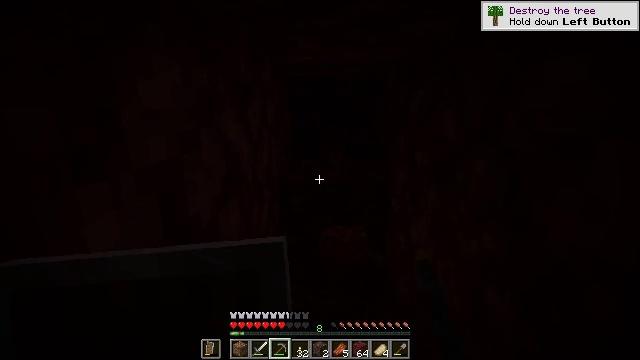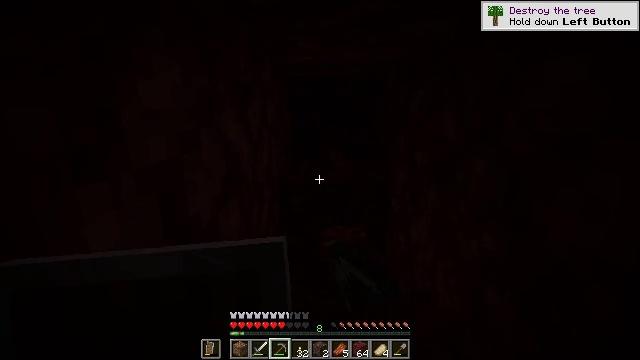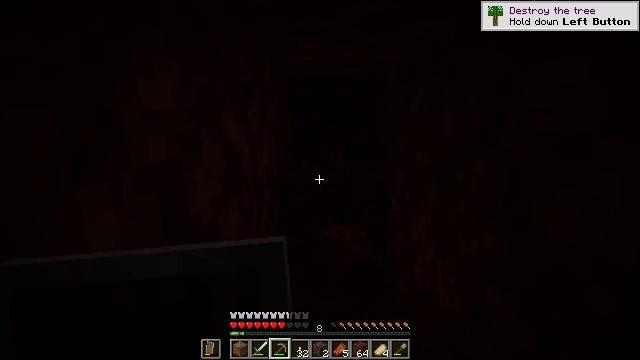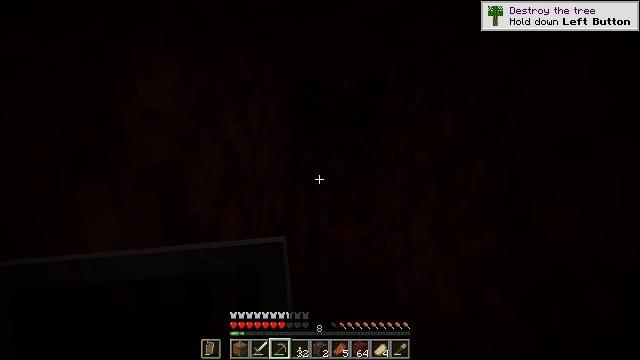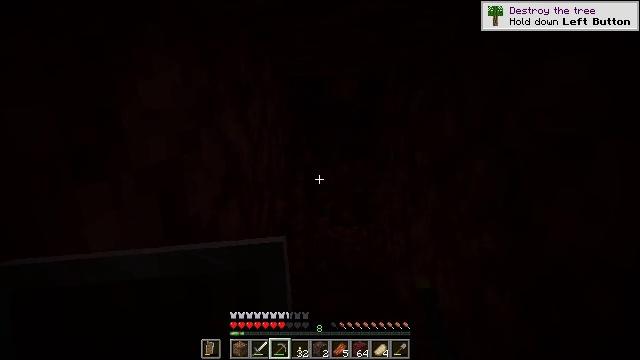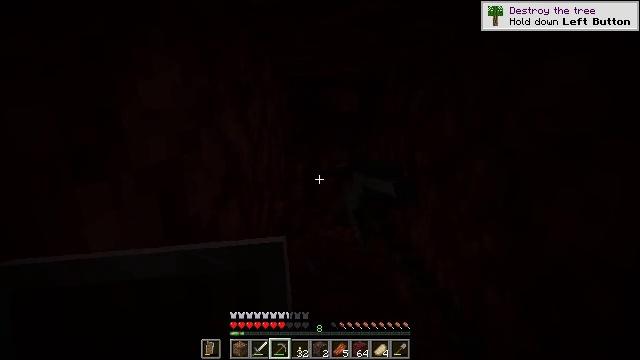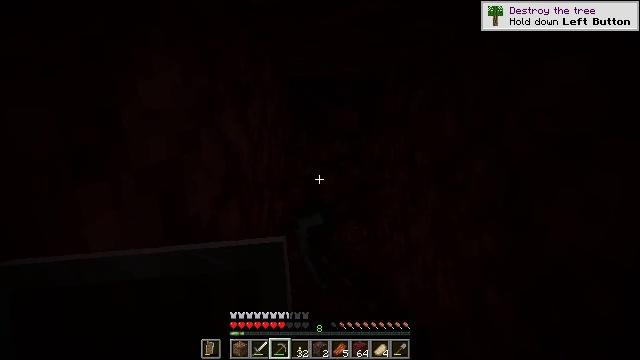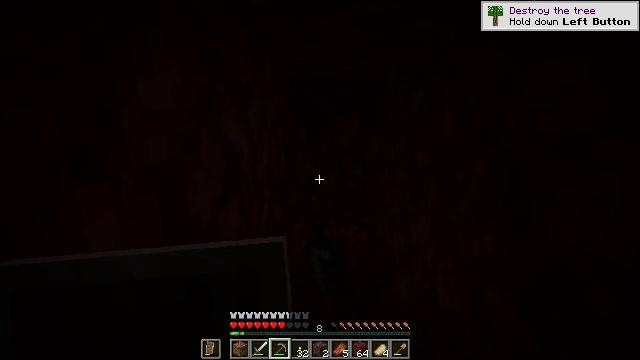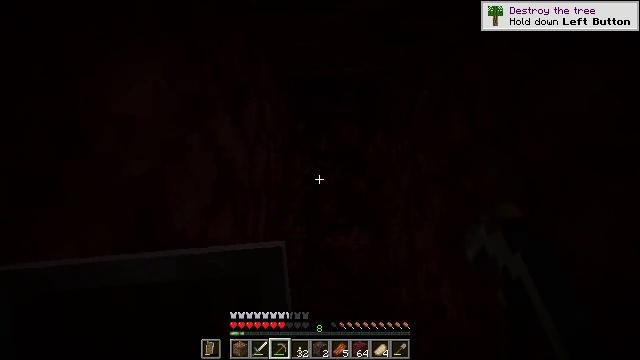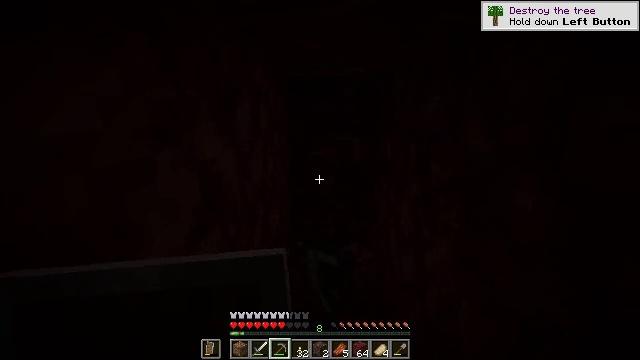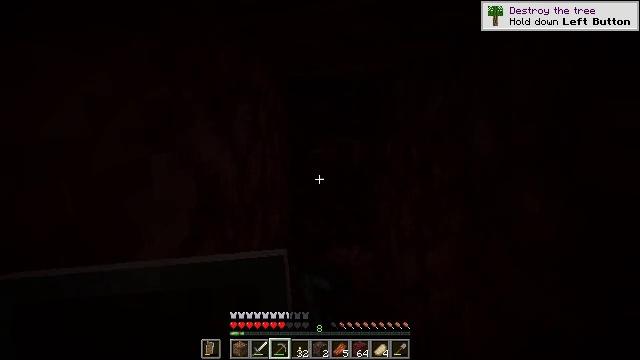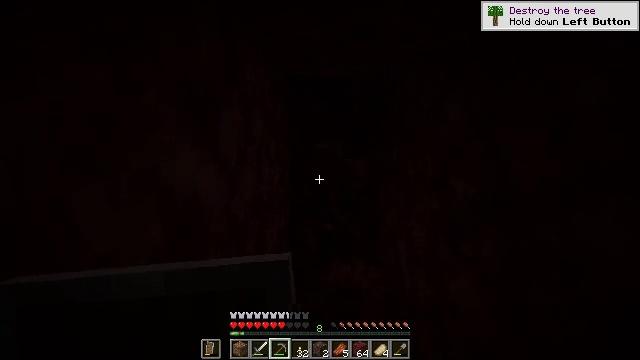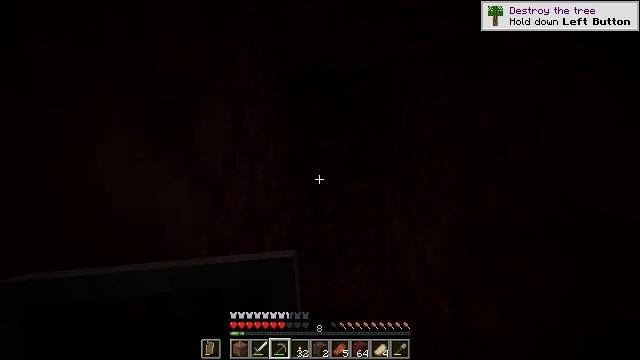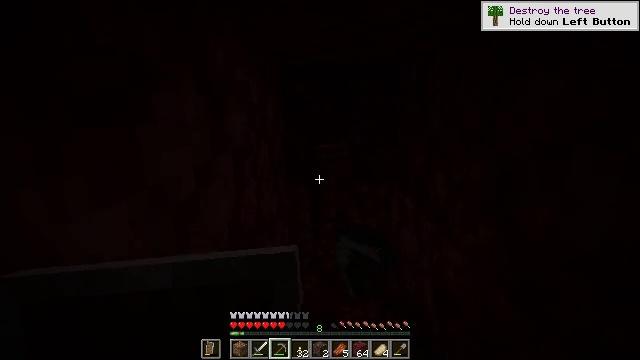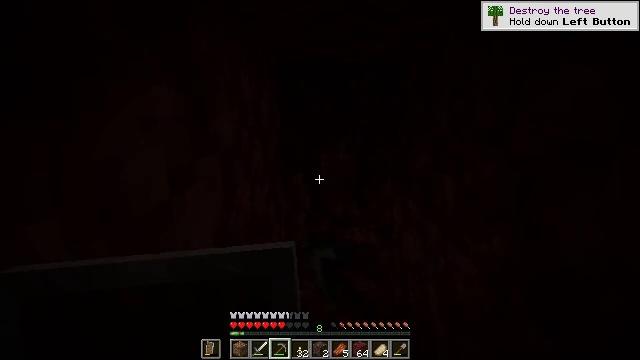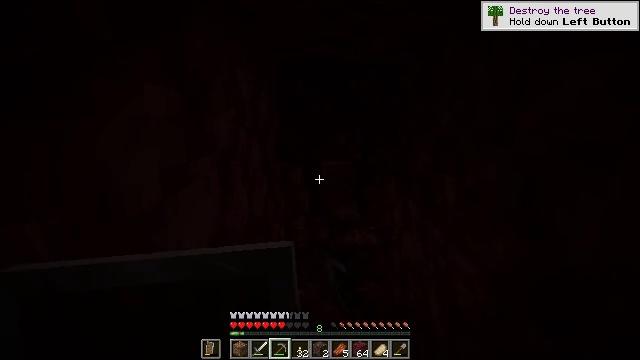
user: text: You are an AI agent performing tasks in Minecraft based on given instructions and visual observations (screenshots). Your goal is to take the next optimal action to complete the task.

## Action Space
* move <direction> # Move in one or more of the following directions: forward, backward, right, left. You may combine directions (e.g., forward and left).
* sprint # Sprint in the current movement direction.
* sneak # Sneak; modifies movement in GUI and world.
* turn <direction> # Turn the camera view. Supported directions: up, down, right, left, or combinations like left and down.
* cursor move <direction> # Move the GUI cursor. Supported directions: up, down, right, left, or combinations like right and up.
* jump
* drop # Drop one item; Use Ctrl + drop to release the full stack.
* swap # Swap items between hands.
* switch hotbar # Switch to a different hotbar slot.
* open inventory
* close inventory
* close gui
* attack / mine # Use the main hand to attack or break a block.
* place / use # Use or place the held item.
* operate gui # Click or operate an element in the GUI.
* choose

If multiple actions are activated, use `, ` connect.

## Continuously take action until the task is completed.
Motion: motion action
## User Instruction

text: Collect netherrack in the Nether.
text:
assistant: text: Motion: attack / mine
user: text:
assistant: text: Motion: attack / mine
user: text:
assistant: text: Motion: attack / mine
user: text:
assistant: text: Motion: attack / mine
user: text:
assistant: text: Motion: attack / mine
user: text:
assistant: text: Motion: attack / mine
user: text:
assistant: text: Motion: attack / mine
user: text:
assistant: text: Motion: move forward, attack / mine
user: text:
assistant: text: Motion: move forward, attack / mine
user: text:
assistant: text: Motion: move forward, attack / mine
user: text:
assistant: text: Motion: move forward, attack / mine
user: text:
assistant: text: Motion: move forward, attack / mine
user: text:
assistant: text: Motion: attack / mine
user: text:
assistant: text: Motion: attack / mine
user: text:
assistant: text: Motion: attack / mine
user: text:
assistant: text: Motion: attack / mine
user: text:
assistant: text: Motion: attack / mine
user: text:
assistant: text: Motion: attack / mine
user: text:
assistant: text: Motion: attack / mine
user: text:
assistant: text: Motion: attack / mine
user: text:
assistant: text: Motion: attack / mine
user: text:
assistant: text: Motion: attack / mine
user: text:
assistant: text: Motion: attack / mine
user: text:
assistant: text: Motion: attack / mine
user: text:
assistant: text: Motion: attack / mine
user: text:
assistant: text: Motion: attack / mine
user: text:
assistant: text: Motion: attack / mine
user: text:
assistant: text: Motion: attack / mine
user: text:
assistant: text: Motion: move forward, attack / mine
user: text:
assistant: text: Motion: move forward, attack / mine